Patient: sex M, age 65
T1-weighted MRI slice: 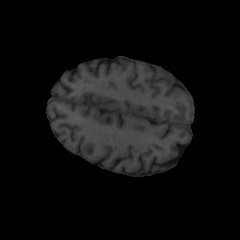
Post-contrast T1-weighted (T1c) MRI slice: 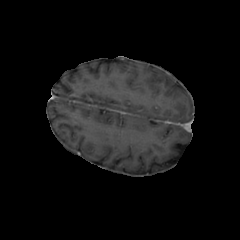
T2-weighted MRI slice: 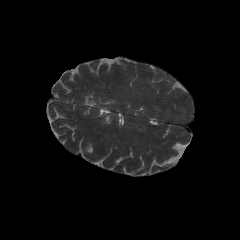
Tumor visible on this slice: no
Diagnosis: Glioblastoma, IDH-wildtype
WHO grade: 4